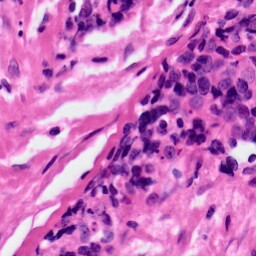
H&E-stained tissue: Ovarian